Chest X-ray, PA view. Patient: 65 years old, sex M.
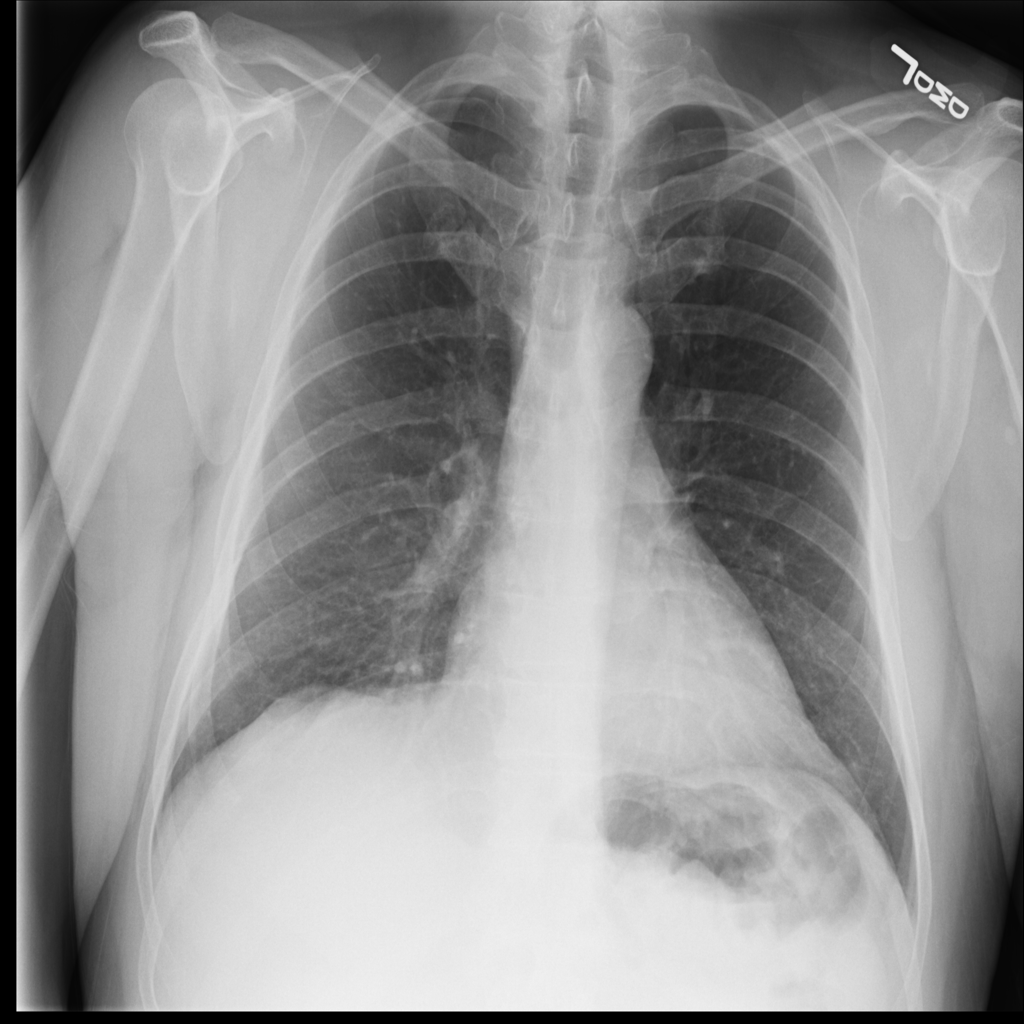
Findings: No Finding